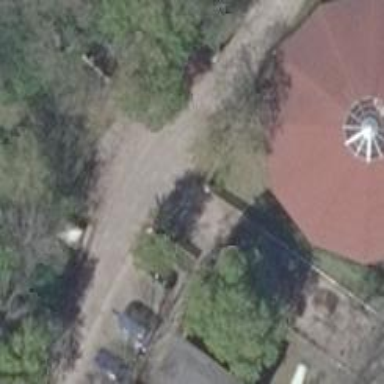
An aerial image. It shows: Residential road paved with concrete.